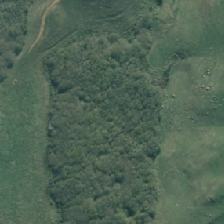
Land cover: herbaceous_freshwater_vege